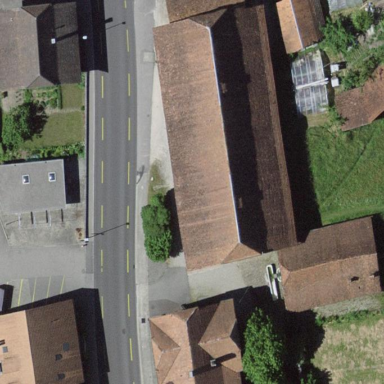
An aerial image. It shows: Rural barn.